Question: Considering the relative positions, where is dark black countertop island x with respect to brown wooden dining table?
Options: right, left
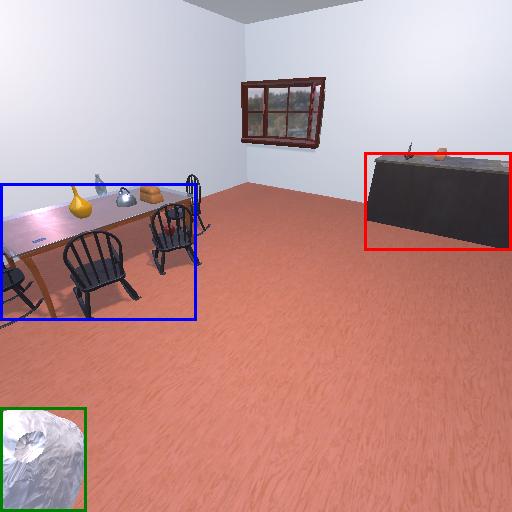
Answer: right